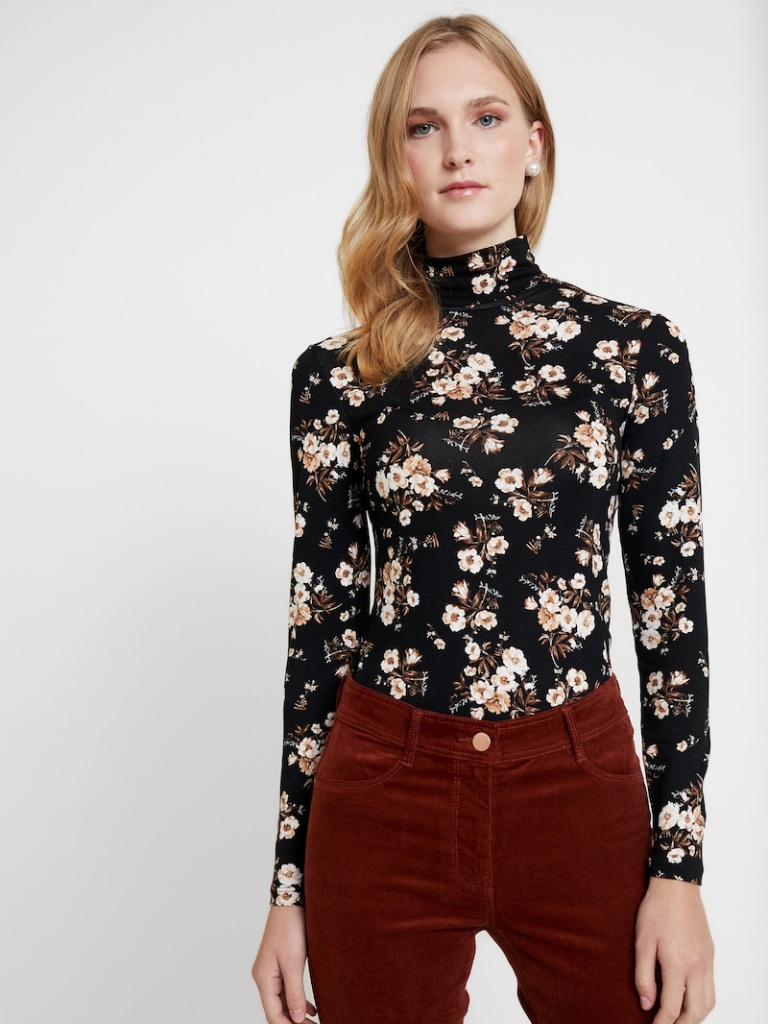
knit tight a long-sleeved with the sleeves down hip length Fully Tucked in turtleneck turtleneck